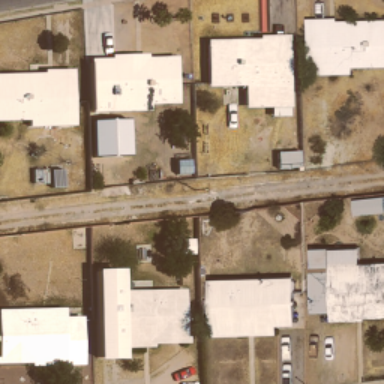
It is a medium residential area .